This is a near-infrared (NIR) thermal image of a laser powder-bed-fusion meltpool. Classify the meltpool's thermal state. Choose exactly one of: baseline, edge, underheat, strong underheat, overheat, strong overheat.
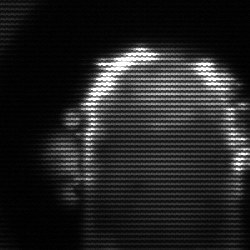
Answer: baseline